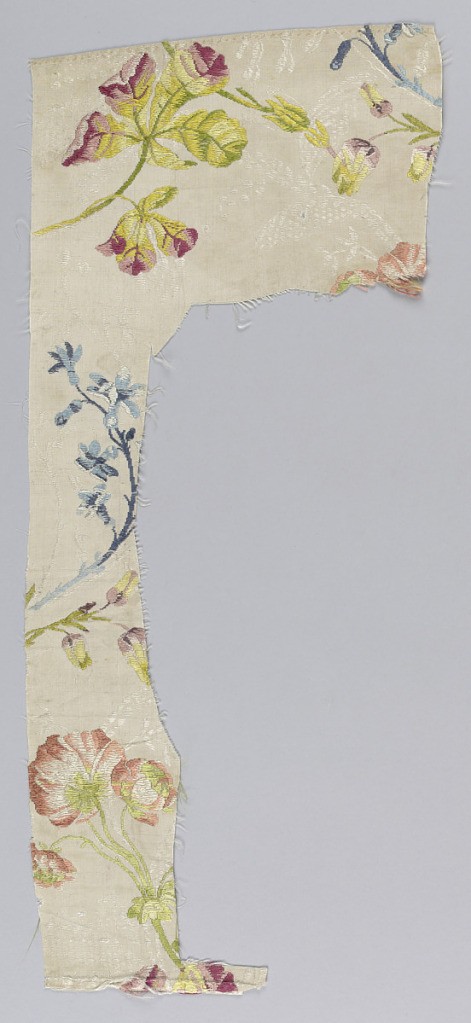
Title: brocaded silk fragment
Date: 18th century
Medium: silk Technique: compound weave with discontinuous supplementary weft
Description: Cream-colored fragment with floral sprigs in blue, light green, yellow, orange, and red.